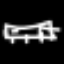
Label: bed